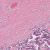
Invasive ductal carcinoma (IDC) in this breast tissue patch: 1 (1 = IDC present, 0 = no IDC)